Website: home-depot
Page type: customer-info-address
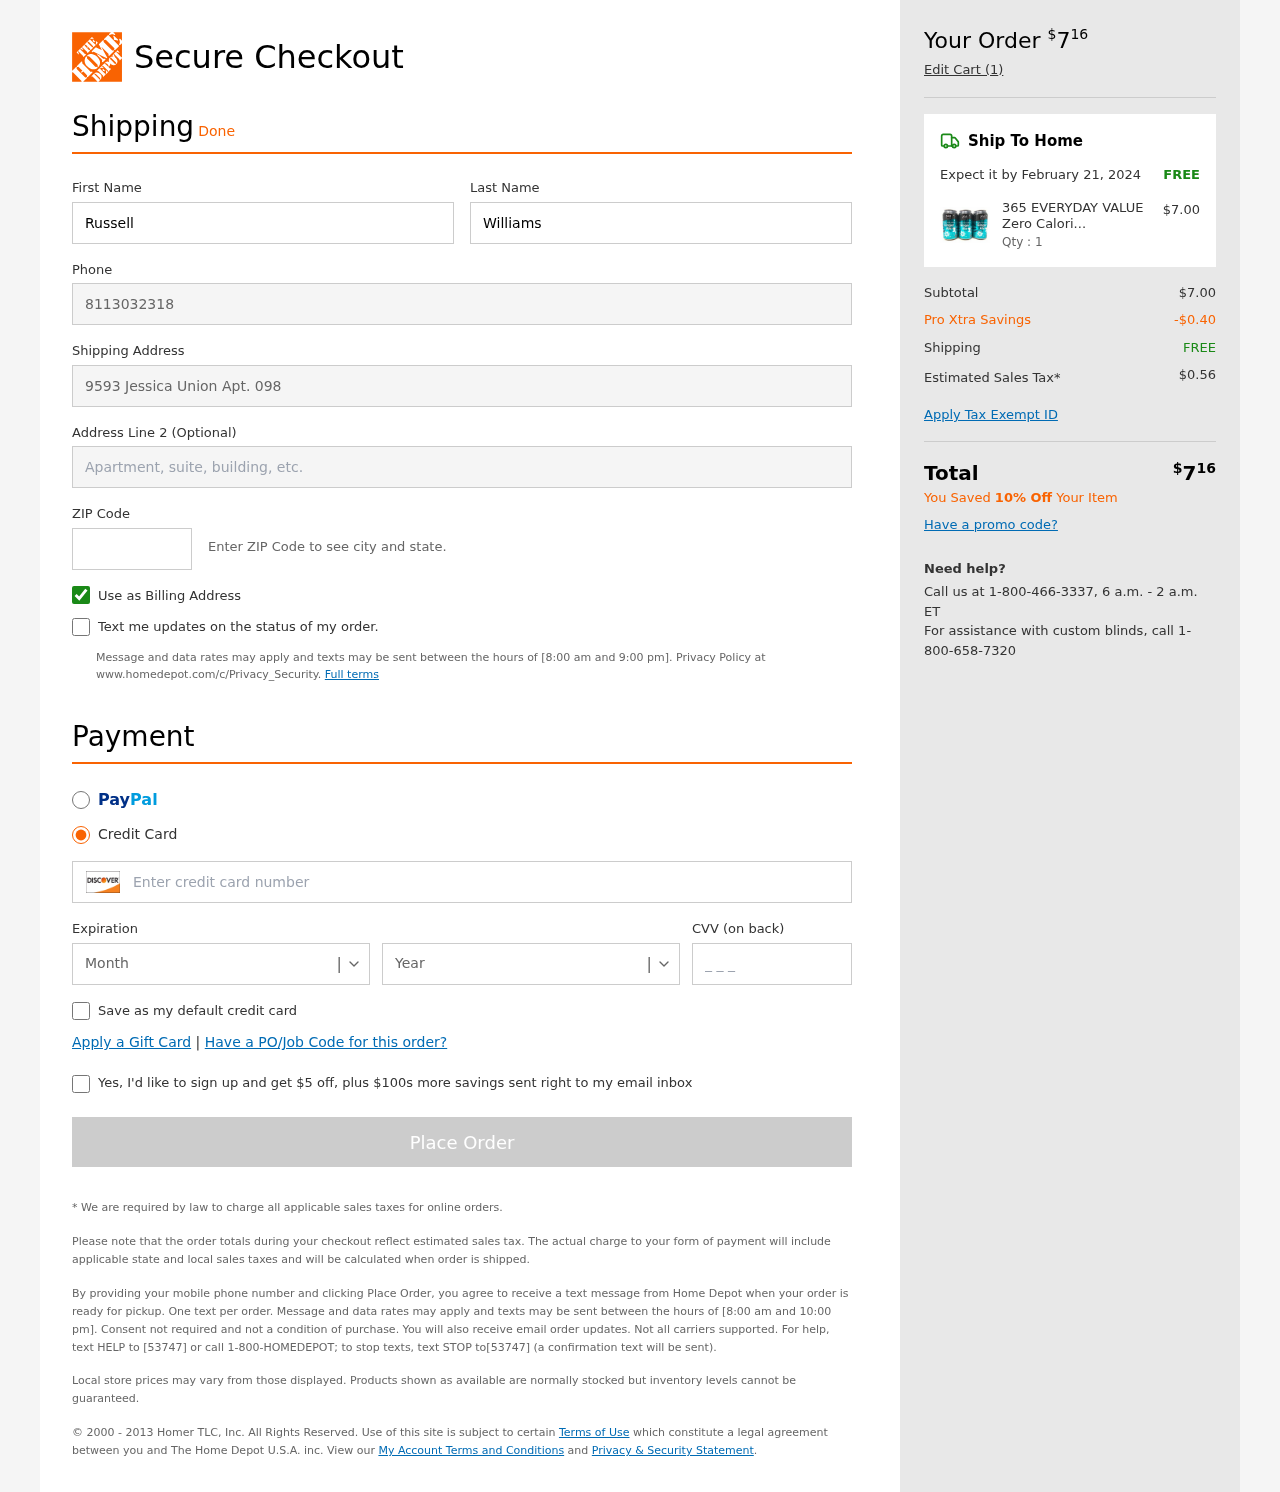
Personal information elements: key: PII_CARD_CVV
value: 980
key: PII_CARD_EXPIRY_MONTH
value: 02
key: PII_CARD_EXPIRY_YEAR
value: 26
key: PII_CARD_NUMBER
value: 6555 0690 6620 4380
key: PII_FIRSTNAME
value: Russell
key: PII_LASTNAME
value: Williams
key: PII_PHONE
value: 8113032318
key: PII_POSTCODE
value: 24881
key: PII_STREET
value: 9593 Jessica Union Apt. 098
Product elements: key: PRODUCT1_NAME
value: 365 EVERYDAY VALUE Zero Calorie Ginger Ale 6 Pack, 72 FZ
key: PRODUCT1_PRICE
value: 7
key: PRODUCT1_QUANTITY
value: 1
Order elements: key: ORDER_TOTAL
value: $716
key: ORDER_NUM_ITEMS
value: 1
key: ORDER_DELIVERY_DATE
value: February 21, 2024
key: ORDER_SHIPPING_COST
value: FREE
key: ORDER_SUBTOTAL
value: $7.00
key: ORDER_DISCOUNT
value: -$0.40
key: ORDER_SHIPPING_COST2
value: FREE
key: ORDER_TAX
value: $0.56
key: ORDER_TOTAL2
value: $716
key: ORDER_SAVINGS_MESSAGE
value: You Saved 10% Off Your Item